Question: Using HighCharts ive set the type to column :
'''
type: 'column'
'''
But the barchart is not displaying the bar colours :

Is there another parameter I need to configure ? The last bar to right of chart is displaying correctly.
Here is the fiddle & its code :
<URL>
'''
$(function () {
$('#container').highcharts({
chart: {
zoomType: 'x',
spacingRight: 20
},
title: {
text: 'USD to EUR exchange rate from 2006 through 2008'
},
subtitle: {
text: document.ontouchstart === undefined ?
'Click and drag in the plot area to zoom in' :
'Drag your finger over the plot to zoom in'
},
xAxis: {
type: 'datetime',
maxZoom: 14 * 24 * <PHONE>, // fourteen days
title: {
text: null
}
},
yAxis: {
title: {
text: 'Exchange rate'
}
},
tooltip: {
shared: true
},
legend: {
enabled: false
},
plotOptions: {
area: {
fillColor: {
linearGradient: { x1: 0, y1: 0, x2: 0, y2: 1},
stops: [
[0, Highcharts.getOptions().colors[0]],
[1, Highcharts.Color(Highcharts.getOptions().colors[0]).setOpacity(0).get('rgba')]
]
},
lineWidth: 1,
marker: {
enabled: false
},
shadow: false,
states: {
hover: {
lineWidth: 1
}
},
threshold: null
}
},
series: [{
type: 'column',
name: 'USD to EUR',
pointInterval: 24 * 3600 * 1000,
pointStart: Date.UTC(2006, 0, 01),
data: [
0.8446, 0.8445, 0.8444, 0.8451, 0.8418, 0.8264, 0.8258, 0.8232, 0.8233, 0.8258,
0.8283, 0.8278, 0.8256, 0.8292, 0.8239, 0.8239, 0.8245, 0.8265, 0.8261, 0.8269,
0.8273, 0.8244, 0.8244, 0.8172, 0.8139, 0.8146, 0.8164, 0.82, 0.8269, 0.8269,
0.8269, 0.8258, 0.8247, 0.8286, 0.8289, 0.8316, 0.832, 0.8333, 0.8352, 0.8357,
0.8355, 0.8354, 0.8403, 0.8403, 0.8406, 0.8403, 0.8396, 0.8418, 0.8409, 0.8384,
0.8386, 0.8372, 0.839, 0.84, 0.8389, 0.84, 0.8423, 0.8423, 0.8435, 0.8422,
0.838, 0.8373, 0.8316, 0.8303, 0.8303, 0.8302, 0.8369, 0.84, 0.8385, 0.84,
0.8401, 0.8402, 0.8381, 0.8351, 0.8314, 0.8273, 0.8213, 0.8207, 0.8207, 0.8215,
0.8242, 0.8273, 0.8301, 0.8346, 0.8312, 0.8312, 0.8312, 0.8306, 0.8327, 0.8282,
0.824, 0.8255, 0.8256, 0.8273, 0.8209, 0.8151, 0.8149, 0.8213, 0.8273, 0.8273,
0.8261, 0.8252, 0.824, 0.8262, 0.8258, 0.8261, 0.826, 0.8199, 0.8153, 0.8097,
0.8101, 0.8119, 0.8107, 0.8105, 0.8084, 0.8069, 0.8047, 0.8023, 0.7965, 0.7919,
0.7921, 0.7922, 0.7934, 0.7918, 0.7915, 0.787, 0.7861, 0.7861, 0.7853, 0.7867,
0.7827, 0.7834, 0.7766, 0.7751, 0.7739, 0.7767, 0.7802, 0.7788, 0.7828, 0.7816,
0.7829, 0.783, 0.7829, 0.7781, 0.7811, 0.7831, 0.7826, 0.7855, 0.7855, 0.7845,
0.7798, 0.7777, 0.7822, 0.7785, 0.7744, 0.7743, 0.7726, 0.7766, 0.7806, 0.785,
0.7907, 0.7912, 0.7913, 0.7931, 0.7952, 0.7951, 0.7928, 0.791, 0.7913, 0.7912,
0.7941, 0.7953, 0.7921, 0.7919, 0.7968, 0.7999, 0.7999, 0.7974, 0.7942, 0.796,
0.7969, 0.7862, 0.7821, 0.7821, 0.7821, 0.7811, 0.7833, 0.7849, 0.7819, 0.7809,
0.7809, 0.7827, 0.7848, 0.785, 0.7873, 0.7894, 0.7907, 0.7909, 0.7947, 0.7987,
0.799, 0.7927, 0.79, 0.7878, 0.7878, 0.7907, 0.7922, 0.7937, 0.786, 0.787,
0.7838, 0.7838, 0.7837, 0.7836, 0.7806, 0.7825, 0.7798, 0.777, 0.777, 0.7772,
0.7793, 0.7788, 0.7785, 0.7832, 0.7865, 0.7865, 0.7853, 0.7847, 0.7809, 0.778,
0.7799, 0.78, 0.7801, 0.7765, 0.7785, 0.7811, 0.782, 0.7835, 0.7845, 0.7844,
0.782, 0.7811, 0.7795, 0.7794, 0.7806, 0.7794, 0.7794, 0.7778, 0.7793, 0.7808,
0.7824, 0.787, 0.7894, 0.7893, 0.7882, 0.7871, 0.7882, 0.7871, 0.7878, 0.79,
0.7901, 0.7898, 0.7879, 0.7886, 0.7858, 0.7814, 0.7825, 0.7826, 0.7826, 0.786,
0.7878, 0.7868, 0.7883, 0.7893, 0.7892, 0.7876, 0.785, 0.787, 0.7873, 0.7901,
0.7936, 0.7939, 0.7938, 0.7956, 0.7975, 0.7978, 0.7972, 0.7995, 0.7995, 0.7994,
0.7976, 0.7977, 0.796, 0.7922, 0.7928, 0.7929, 0.7948, 0.797, 0.7953, 0.7907,
0.7872, 0.7852, 0.7852, 0.786, 0.7862, 0.7836, 0.7837, 0.784, 0.7867, 0.7867,
0.7869, 0.7837, 0.7827, 0.7825, 0.7779, 0.7791, 0.779, 0.7787, 0.78, 0.7807,
0.7803, 0.7817, 0.7799, 0.7799, 0.7795, 0.7801, 0.7765, 0.7725, 0.7683, 0.7641,
0.7639, 0.7616, 0.7608, 0.759, 0.7582, 0.7539, 0.75, 0.75, 0.7507, 0.7505,
0.7516, 0.7522, 0.7531, 0.7577, 0.7577, 0.7582, 0.755, 0.7542, 0.7576, 0.7616,
0.7648, 0.7648, 0.7641, 0.7614, 0.757, 0.7587, 0.7588, 0.762, 0.762, 0.7617,
0.7618, 0.7615, 0.7612, 0.7596, 0.758, 0.758, 0.758, 0.7547, 0.7549, 0.7613,
0.7655, 0.7693, 0.7694, 0.7688, 0.7678, 0.7708, 0.7727, 0.7749, 0.7741, 0.7741,
0.7732, 0.7727, 0.7737, 0.7724, 0.7712, 0.772, 0.7721, 0.7717, 0.7704, 0.769,
0.7711, 0.774, 0.7745, 0.7745, 0.774, 0.7716, 0.7713, 0.7678, 0.7688, 0.7718,
0.7718, 0.7728, 0.7729, 0.7698, 0.7685, 0.7681, 0.769, 0.769, 0.7698, 0.7699,
0.7651, 0.7613, 0.7616, 0.7614, 0.7614, 0.7607, 0.7602, 0.7611, 0.7622, 0.7615,
0.7598, 0.7598, 0.7592, 0.7573, 0.7566, 0.7567, 0.7591, 0.7582, 0.7585, 0.7613,
0.7631, 0.7615, 0.76, 0.7613, 0.7627, 0.7627, 0.7608, 0.7583, 0.7575, 0.7562,
0.752, 0.7512, 0.7512, 0.7517, 0.752, 0.7511, 0.748, 0.7509, 0.7531, 0.7531,
0.7527, 0.7498, 0.7493, 0.7504, 0.75, 0.7491, 0.7491, 0.7485, 0.7484, 0.7492,
0.7471, 0.7459, 0.7477, 0.7477, 0.7483, 0.7458, 0.7448, 0.743, 0.7399, 0.7395,
0.7395, 0.7378, 0.7382, 0.7362, 0.7355, 0.7348, 0.7361, 0.7361, 0.7365, 0.7362,
0.7331, 0.7339, 0.7344, 0.7327, 0.7327, 0.7336, 0.7333, 0.7359, 0.7359, 0.7372,
0.736, 0.736, 0.735, 0.7365, 0.7384, 0.7395, 0.7413, 0.7397, 0.7396, 0.7385,
0.7378, 0.7366, 0.74, 0.7411, 0.7406, 0.7405, 0.7414, 0.7431, 0.7431, 0.7438,
0.7443, 0.7443, 0.7443, 0.7434, 0.7429, 0.7442, 0.744, 0.7439, 0.7437, 0.7437,
0.7429, 0.7403, 0.7399, 0.7418, 0.7468, 0.748, 0.748, 0.749, 0.7494, 0.7522,
0.7515, 0.7502, 0.7472, 0.7472, 0.7462, 0.7455, 0.7449, 0.7467, 0.7458, 0.7427,
0.7427, 0.743, 0.7429, 0.744, 0.743, 0.7422, 0.7388, 0.7388, 0.7369, 0.7345,
0.7345, 0.7345, 0.7352, 0.7341, 0.7341, 0.734, 0.7324, 0.7272, 0.7264, 0.7255,
0.7258, 0.7258, 0.7256, 0.7257, 0.7247, 0.7243, 0.7244, 0.7235, 0.7235, 0.7235,
0.7235, 0.7262, 0.7288, 0.7301, 0.7337, 0.7337, 0.7324, 0.7297, 0.7317, 0.7315,
0.7288, 0.7263, 0.7263, 0.7242, 0.7253, 0.7264, 0.727, 0.7312, 0.7305, 0.7305,
0.7318, 0.7358, 0.7409, 0.7454, 0.7437, 0.7424, 0.7424, 0.7415, 0.7419, 0.7414,
0.7377, 0.7355, 0.7315, 0.7315, 0.732, 0.7332, 0.7346, 0.7328, 0.7323, 0.734,
0.734, 0.7336, 0.7351, 0.7346, 0.7321, 0.7294, 0.7266, 0.7266, 0.7254, 0.7242,
0.7213, 0.7197, 0.7209, 0.721, 0.721, 0.721, 0.7209, 0.7159, 0.7133, 0.7105,
0.7099, 0.7099, 0.7093, 0.7093, 0.7076, 0.707, 0.7049, 0.7012, 0.7011, 0.7019,
0.7046, 0.7063, 0.7089, 0.7077, 0.7077, 0.7077, 0.7091, 0.7118, 0.7079, 0.7053,
0.705, 0.7055, 0.7055, 0.7045, 0.7051, 0.7051, 0.7017, 0.7, 0.6995, 0.6994,
0.7014, 0.7036, 0.7021, 0.7002, 0.6967, 0.695, 0.695, 0.6939, 0.694, 0.6922,
0.6919, 0.6914, 0.6894, 0.6891, 0.6904, 0.689, 0.6834, 0.6823, 0.6807, 0.6815,
0.6815, 0.6847, 0.6859, 0.6822, 0.6827, 0.6837, 0.6823, 0.6822, 0.6822, 0.6792,
0.6746, 0.6735, 0.6731, 0.6742, 0.6744, 0.6739, 0.6731, 0.6761, 0.6761, 0.6785,
0.6818, 0.6836, 0.6823, 0.6805, 0.6793, 0.6849, 0.6833, 0.6825, 0.6825, 0.6816,
0.6799, 0.6813, 0.6809, 0.6868, 0.6933, 0.6933, 0.6945, 0.6944, 0.6946, 0.6964,
0.6965, 0.6956, 0.6956, 0.695, 0.6948, 0.6928, 0.6887, 0.6824, 0.6794, 0.6794,
0.6803, 0.6855, 0.6824, 0.6791, 0.6783, 0.6785, 0.6785, 0.6797, 0.68, 0.6803,
0.6805, 0.676, 0.677, 0.677, 0.6736, 0.6726, 0.6764, 0.6821, 0.6831, 0.6842,
0.6842, 0.6887, 0.6903, 0.6848, 0.6824, 0.6788, 0.6814, 0.6814, 0.6797, 0.6769,
0.6765, 0.6733, 0.6729, 0.6758, 0.6758, 0.675, 0.678, 0.6833, 0.6856, 0.6903,
0.6896, 0.6896, 0.6882, 0.6879, 0.6862, 0.6852, 0.6823, 0.6813, 0.6813, 0.6822,
0.6802, 0.6802, 0.6784, 0.6748, 0.6747, 0.6747, 0.6748, 0.6733, 0.665, 0.6611,
0.6583, 0.659, 0.659, 0.6581, 0.6578, 0.6574, 0.6532, 0.6502, 0.6514, 0.6514,
0.6507, 0.651, 0.6489, 0.6424, 0.6406, 0.6382, 0.6382, 0.6341, 0.6344, 0.6378,
0.6439, 0.6478, 0.6481, 0.6481, 0.6494, 0.6438, 0.6377, 0.6329, 0.6336, 0.6333,
0.6333, 0.633, 0.6371, 0.6403, 0.6396, 0.6364, 0.6356, 0.6356, 0.6368, 0.6357,
0.6354, 0.632, 0.6332, 0.6328, 0.6331, 0.6342, 0.6321, 0.6302, 0.6278, 0.6308,
0.6324, 0.6324, 0.6307, 0.6277, 0.6269, 0.6335, 0.6392, 0.64, 0.6401, 0.6396,
0.6407, 0.6423, 0.6429, 0.6472, 0.6485, 0.6486, 0.6467, 0.6444, 0.6467, 0.6509,
0.6478, 0.6461, 0.6461, 0.6468, 0.6449, 0.647, 0.6461, 0.6452, 0.6422, 0.6422,
0.6425, 0.6414, 0.6366, 0.6346, 0.635, 0.6346, 0.6346, 0.6343, 0.6346, 0.6379,
0.6416, 0.6442, 0.6431, 0.6431, 0.6435, 0.644, 0.6473, 0.6469, 0.6386, 0.6356,
0.634, 0.6346, 0.643, 0.6452, 0.6467, 0.6506, 0.6504, 0.6503, 0.6481, 0.6451,
0.645, 0.6441, 0.6414, 0.6409, 0.6409, 0.6428, 0.6431, 0.6418, 0.6371, 0.6349,
0.6333, 0.6334, 0.6338, 0.6342, 0.632, 0.6318, 0.637, 0.6368, 0.6368, 0.6383,
0.6371, 0.6371, 0.6355, 0.632, 0.6277, 0.6276, 0.6291, 0.6274, 0.6293, 0.6311,
0.631, 0.6312, 0.6312, 0.6304, 0.6294, 0.6348, 0.6378, 0.6368, 0.6368, 0.6368,
0.636, 0.637, 0.6418, 0.6411, 0.6435, 0.6427, 0.6427, 0.6419, 0.6446, 0.6468,
0.6487, 0.6594, 0.6666, 0.6666, 0.6678, 0.6712, 0.6705, 0.6718, 0.6784, 0.6811,
0.6811, 0.6794, 0.6804, 0.6781, 0.6756, 0.6735, 0.6763, 0.6762, 0.6777, 0.6815,
0.6802, 0.678, 0.6796, 0.6817, 0.6817, 0.6832, 0.6877, 0.6912, 0.6914, 0.7009,
0.7012, 0.701, 0.7005, 0.7076, 0.7087, 0.717, 0.7105, 0.7031, 0.7029, 0.7006,
0.7035, 0.7045, 0.6956, 0.6988, 0.6915, 0.6914, 0.6859, 0.6778, 0.6815, 0.6815,
0.6843, 0.6846, 0.6846, 0.6923, 0.6997, 0.7098, 0.7188, 0.7232, 0.7262, 0.7266,
0.7359, 0.7368, 0.7337, 0.7317, 0.7387, 0.7467, 0.7461, 0.7366, 0.7319, 0.7361,
0.7437, 0.7432, 0.7461, 0.7461, 0.7454, 0.7549, 0.7742, 0.7801, 0.7903, 0.7876,
0.7928, 0.7991, 0.8007, 0.7823, 0.7661, 0.785, 0.7863, 0.7862, 0.7821, 0.7858,
0.7731, 0.7779, 0.7844, 0.7866, 0.7864, 0.7788, 0.7875, 0.7971, 0.8004, 0.7857,
0.7932, 0.7938, 0.7927, 0.7918, 0.7919, 0.7989, 0.7988, 0.7949, 0.7948, 0.7882,
0.7745, 0.771, 0.775, 0.7791, 0.7882, 0.7882, 0.7899, 0.7905, 0.7889, 0.7879,
0.7855, 0.7866, 0.7865, 0.7795, 0.7758, 0.7717, 0.761, 0.7497, 0.7471, 0.7473,
0.7407, 0.7288, 0.7074, 0.6927, 0.7083, 0.7191, 0.719, 0.7153, 0.7156, 0.7158,
0.714, 0.7119, 0.7129, 0.7129, 0.7049, 0.7095
]
}]
});
});
'''
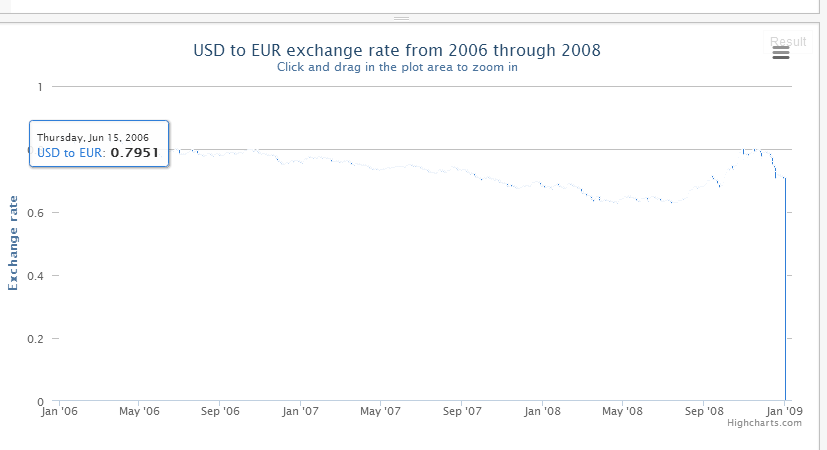
Answer: You seem to have mixed up the settings a bit. You are specifying column, but defining options for an area chart.
If you want the graduated fill, then specify a chart type of 'area'. If you want a column chart, use the column chart settings like pointPadding, borderWidth and groupPadding.
However, the main problem with your example is the number of points. You need to specify a div width of around 2000px before you can start to see the detail of individual columns with that many points.
I suggest displaying less data as columns, or use an area chart.